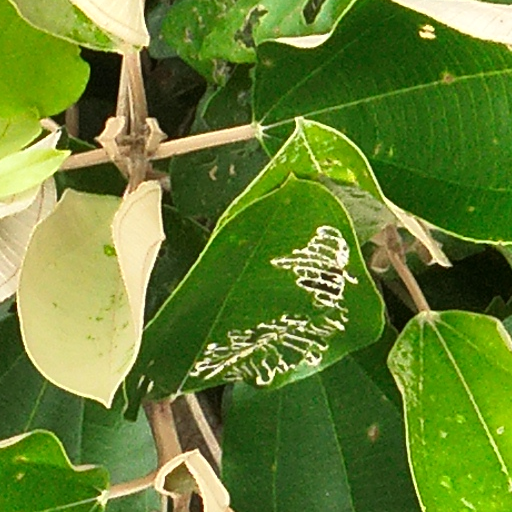
Species: Miconia argentea
GBIF accepted scientific name: Miconia argentea
Crown area (m\u00b2): 42.94